Interaction volume radius: 5 \u00c5
Interaction volume height: 50 \u00c5
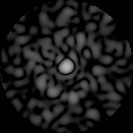
Disorder parameter: 0.8072